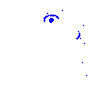
Particle: pion